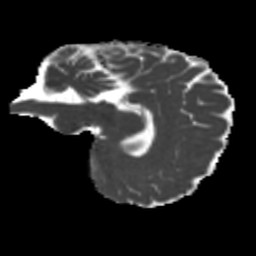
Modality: MD
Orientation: sagittal
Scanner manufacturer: siemens
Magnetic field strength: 3 T
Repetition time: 4 s
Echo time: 0.0594 s